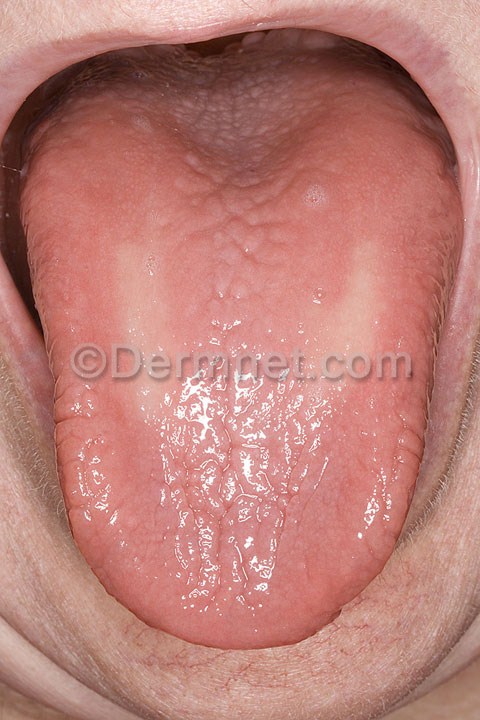
Disease: Tinea Ringworm Candidiasis and other Fungal Infections